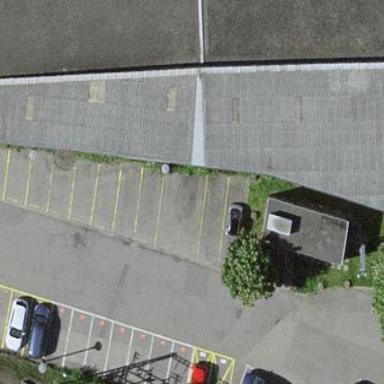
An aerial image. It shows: Industrial building.